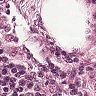
Metastatic tissue present: no